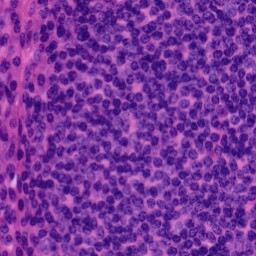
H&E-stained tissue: Tonsil